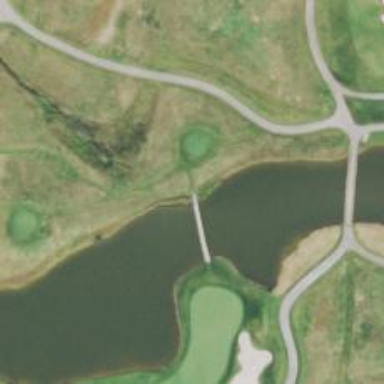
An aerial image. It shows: Footway road that serves as bridge over golf path.